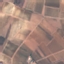
Label: PermanentCrop